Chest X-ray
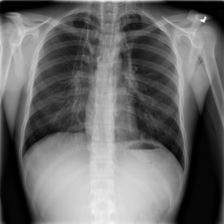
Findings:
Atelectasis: negative
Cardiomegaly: negative
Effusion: negative
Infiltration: negative
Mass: negative
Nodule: negative
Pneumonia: negative
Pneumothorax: negative
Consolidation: negative
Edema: negative
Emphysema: negative
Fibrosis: negative
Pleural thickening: negative
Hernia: negative